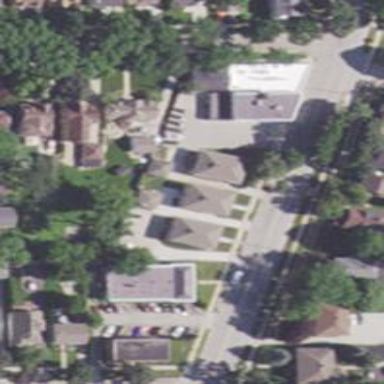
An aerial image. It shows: Neighborhood.